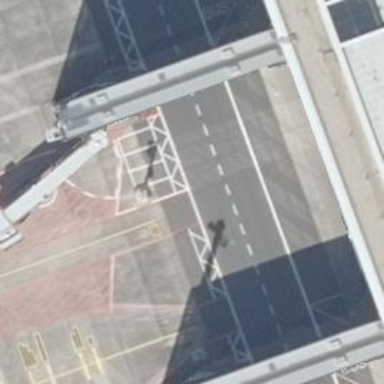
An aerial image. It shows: Parking position at the airport on concrete surface.